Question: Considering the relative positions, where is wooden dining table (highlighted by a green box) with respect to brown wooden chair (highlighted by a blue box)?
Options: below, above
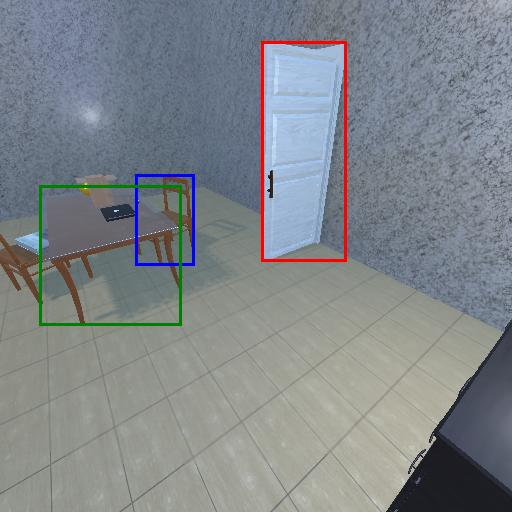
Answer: below